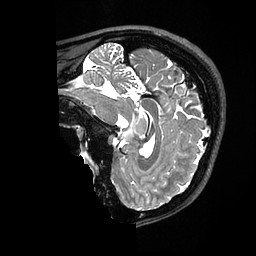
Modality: T2w
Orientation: sagittal
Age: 22
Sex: male
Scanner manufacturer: ge
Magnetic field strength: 3 T
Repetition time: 3.202 s
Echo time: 0.06703 s